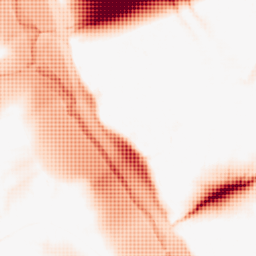
Category: morphological
Decomposition family: tophat
Decomposition parameters: size: 50
mode: black
Upsampling method: sinc_hamming
Upsampling parameters: scale: 4
kernel_size: 4
Upsampling scale: 4